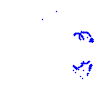
Particle: pion